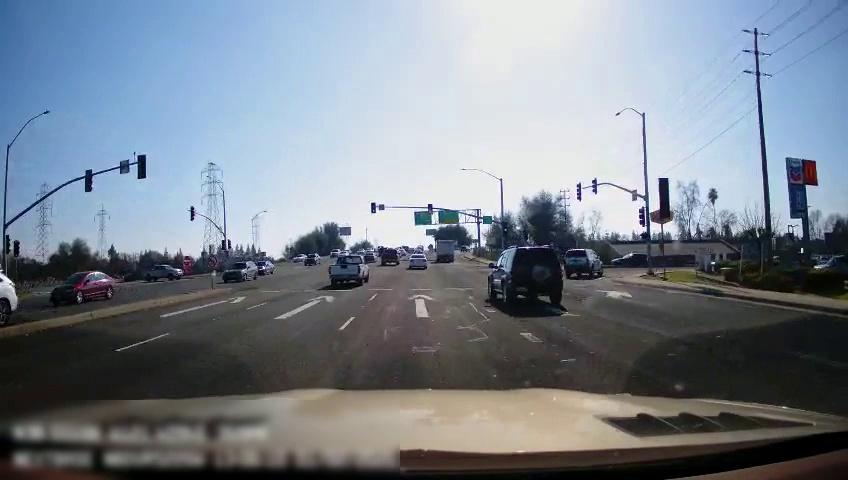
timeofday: Day
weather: Sunny
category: Drivable Space
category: Drivable Space
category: Vehicles | Car
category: Vehicles | Truck
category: Vehicles | Truck
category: Vehicles | Truck
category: Vehicles | SUV
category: Vehicles | Car
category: Vehicles | Car
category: Vehicles | SUV
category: Vehicles | Car
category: Vehicles | SUV
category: Vehicles | Car
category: Vehicles | SUV
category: Vehicles | SUV
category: Vehicles | Car
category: Vehicles | Other LV
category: Lanes | Current Lane
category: Lanes | Current Lane
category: Lanes | Alternate Lane
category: Lanes | Alternate Lane
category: Traffic | Lights
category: Traffic | Lights
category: Traffic | Lights
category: Traffic | Lights
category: Traffic | Lights
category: Traffic | Lights
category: Traffic | Lights
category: Traffic | Lights
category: Traffic | Lights
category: Traffic | Signs
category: Traffic | Signs